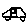
Label: car